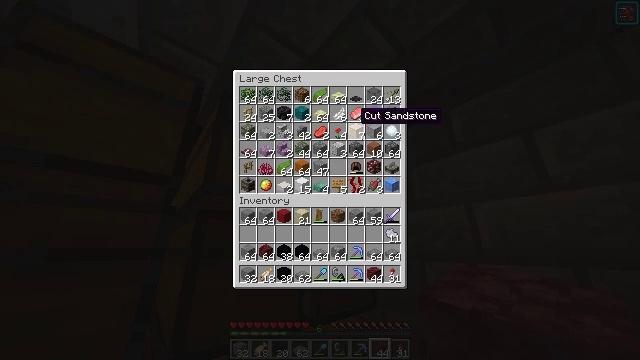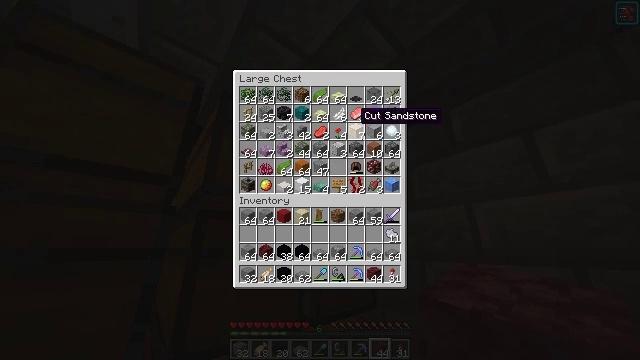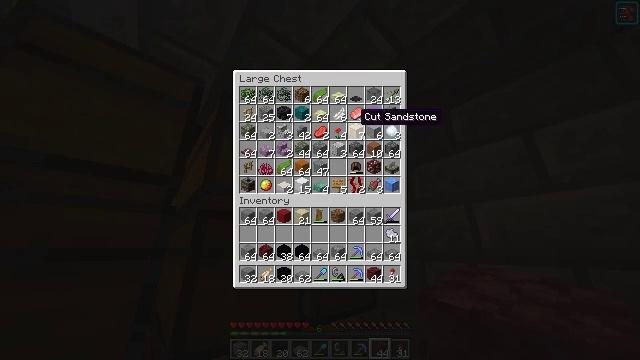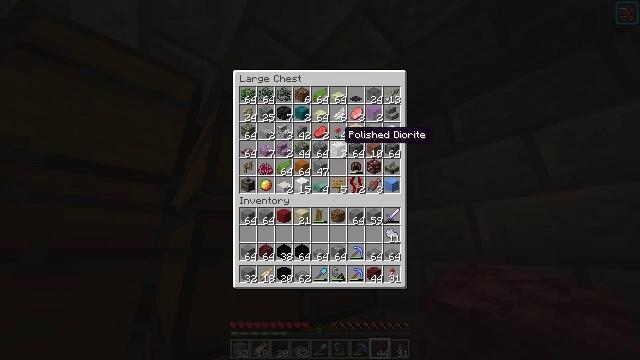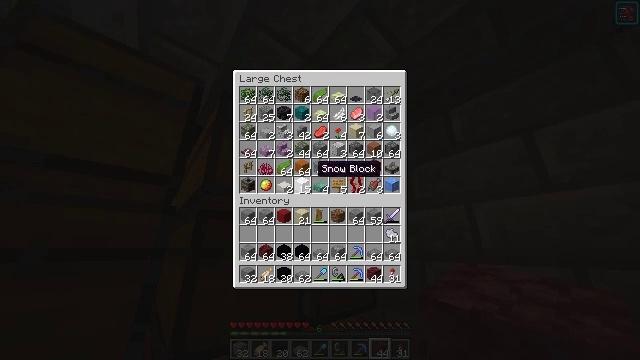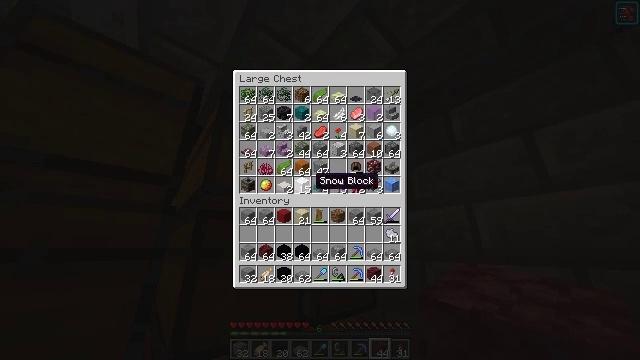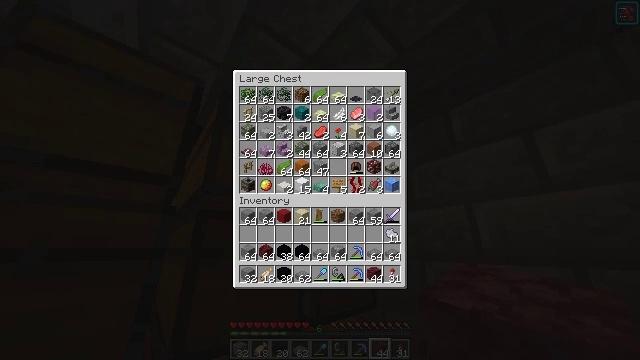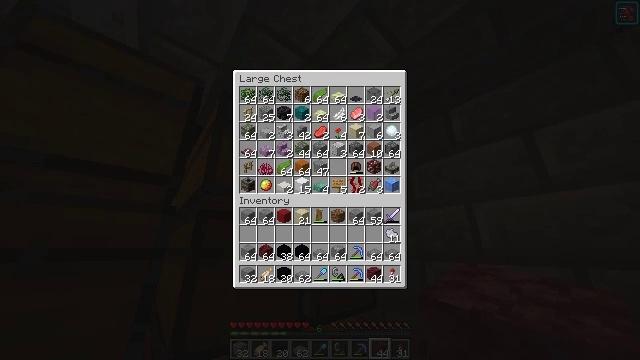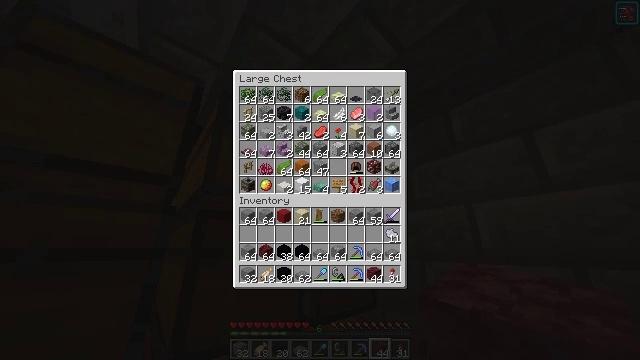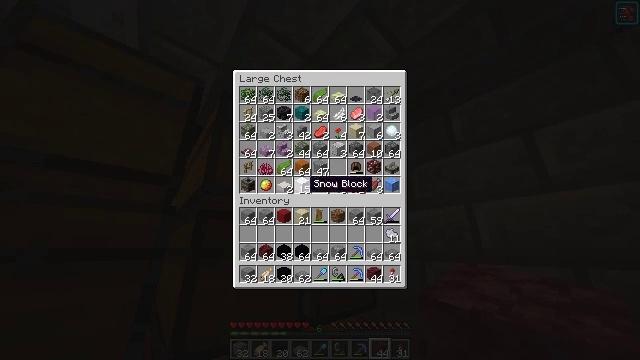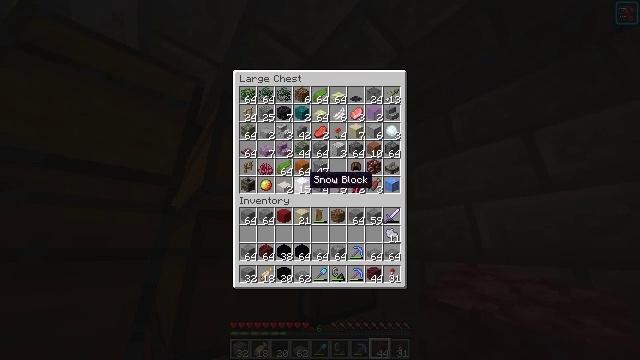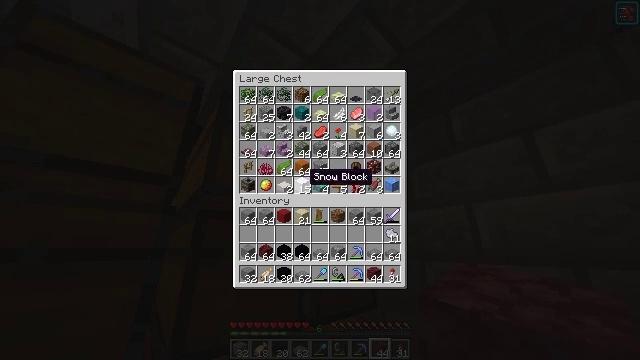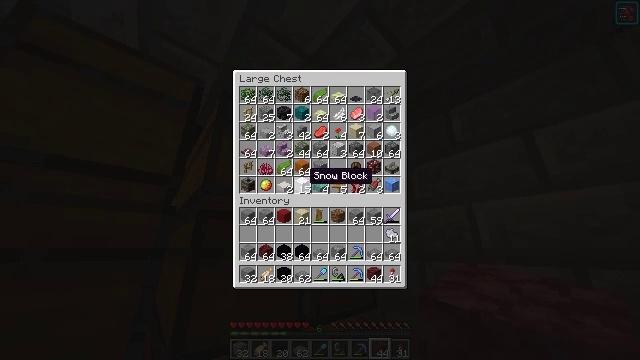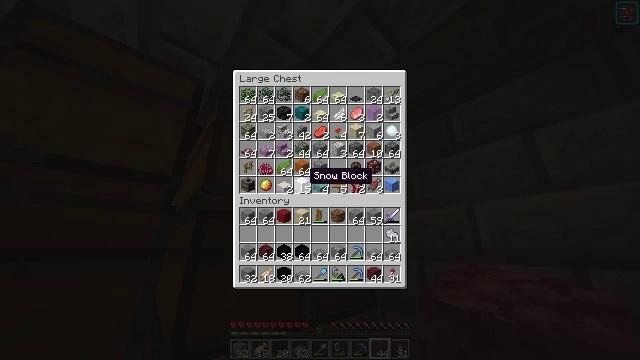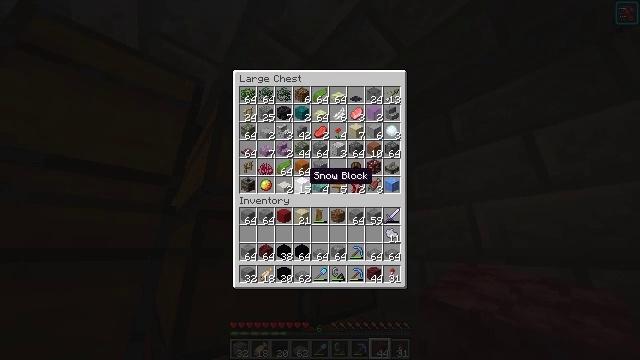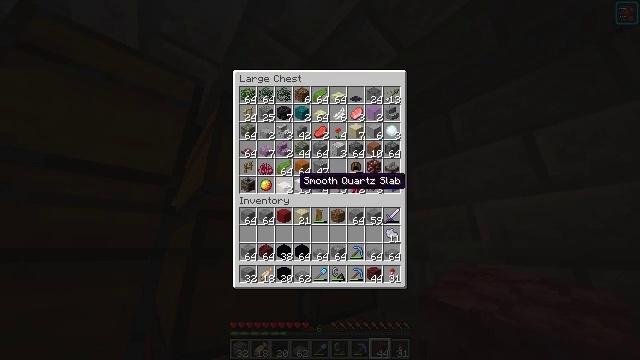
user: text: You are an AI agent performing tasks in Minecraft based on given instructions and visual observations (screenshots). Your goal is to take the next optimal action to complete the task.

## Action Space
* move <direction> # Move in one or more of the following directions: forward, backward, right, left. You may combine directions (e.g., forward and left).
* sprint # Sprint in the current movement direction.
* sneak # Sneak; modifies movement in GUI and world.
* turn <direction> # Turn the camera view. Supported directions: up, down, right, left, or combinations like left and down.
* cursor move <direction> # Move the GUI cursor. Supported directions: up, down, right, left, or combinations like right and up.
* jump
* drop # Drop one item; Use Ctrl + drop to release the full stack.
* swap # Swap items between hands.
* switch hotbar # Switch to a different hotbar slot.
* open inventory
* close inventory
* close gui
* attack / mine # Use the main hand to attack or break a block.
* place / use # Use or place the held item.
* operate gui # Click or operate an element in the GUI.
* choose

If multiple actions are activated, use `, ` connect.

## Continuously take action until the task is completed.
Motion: motion action
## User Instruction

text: Open the crafting table to craft white concrete powder.
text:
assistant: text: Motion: no_op
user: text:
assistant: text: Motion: no_op
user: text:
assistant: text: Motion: cursor move left and down
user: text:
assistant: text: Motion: cursor move left and down
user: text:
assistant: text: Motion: cursor move down
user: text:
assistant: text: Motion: no_op
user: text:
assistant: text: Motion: no_op
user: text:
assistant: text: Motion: no_op
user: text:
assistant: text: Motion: no_op
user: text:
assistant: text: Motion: no_op
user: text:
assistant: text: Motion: no_op
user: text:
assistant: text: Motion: no_op
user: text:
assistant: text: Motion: no_op
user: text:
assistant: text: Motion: no_op
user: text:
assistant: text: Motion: cursor move left
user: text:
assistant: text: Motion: no_op
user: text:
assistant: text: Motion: no_op
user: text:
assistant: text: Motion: no_op
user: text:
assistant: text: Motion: no_op
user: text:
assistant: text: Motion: no_op
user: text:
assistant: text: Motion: no_op
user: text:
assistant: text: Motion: cursor move right
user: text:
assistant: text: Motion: cursor move right and up
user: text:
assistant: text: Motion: cursor move right and up
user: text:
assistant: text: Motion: cursor move right and up
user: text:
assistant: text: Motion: no_op
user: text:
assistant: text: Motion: no_op
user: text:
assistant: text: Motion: no_op
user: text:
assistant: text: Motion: no_op
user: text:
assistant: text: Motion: no_op